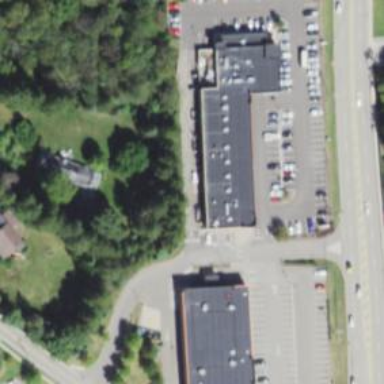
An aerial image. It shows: Clinic.